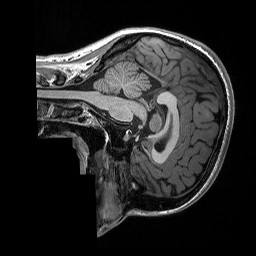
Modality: T1w
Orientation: sagittal
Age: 22
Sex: female
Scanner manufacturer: siemens
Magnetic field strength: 3 T
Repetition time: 2.3 s
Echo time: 0.00298 s